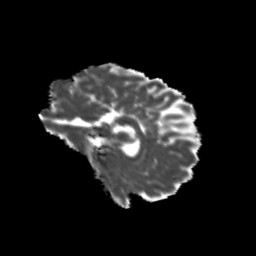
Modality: MD
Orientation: sagittal
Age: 19
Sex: male
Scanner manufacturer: siemens
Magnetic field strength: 3 T
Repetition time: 3.5 s
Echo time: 0.104 s